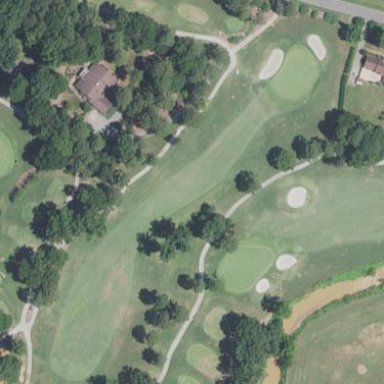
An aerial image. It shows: Golf fairway surrounded by grass.